Question: What I'm trying to do is independently slidetoggle text divs under a row of images when those images - in a dl/dt gallery - are clicked, like so:

But of course I'm doing at least a few things wrong. Could be complicated that the markup is in a jQuery Tab, but that may not be the case. <URL>
I think the function is problematic:
'''
$(".bkcontent").hide();
$("#bookimggallery dt").click(function() {
$(".bkcontent").hide();
$(this).parent().children(".bkcontent").slideToggle(500); });
'''
'''
<div id="bookimggallery">
<dl class="gallery"><dt><img alt="img" src=""></dt>
<dt>Image Title One</dt></dl>
<dl class="gallery"><dt><img alt="img" src=""></dt>
<dt>Image Title Two</dt></dl>
<dl class="gallery"><dt><img alt="img" src=""></dt>
<dt>Image Title Three</dt></dl>
<dl class="gallery"><dt><img alt="img" src=""></dt>
<dt>Image Title Four</dt></dl>
<dl class="gallery"><dt><img alt="img" src=""></dt>
<dt>Image Title Five</dt></dl>
</div>
<div id="booktextdiv">
<div class="bkcontent">Lorum Ipsum....</div>
<div class="bkcontent">Lorum Ipsum....</div>
<div class="bkcontent">Lorum Ipsum....</div>
<div class="bkcontent">Lorum Ipsum....</div>
<div class="bkcontent">Lorum Ipsum....</div>
</div>
'''
'''
#bookimggallery { width: 600px; height:200px; margin:2px; text-align: center;}
dl.gallery {width: 93px; text-align: center; float: left;}
.gallery dt { width: 80px; margin-top:2px; font-size: .7em; text-align:center;}
#booktextdiv span {display:none}
*(omitted tabs CSS for clairity)*
'''
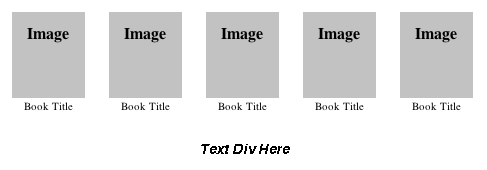
Answer: There are a couple of problems going on here. I think the main being the selectors you are using to access the click on the book and also its text doesn't appear to be linked to the book gallery item in any way.
I have modified your <URL>
The basic changes are :
'''
<dl class="gallery" rel="one">
'''
'rel="blahh"''dl'
'''
<div class="bkcontent" id="one">
'''
'id="blah"''div'
The changes:
'''
$("#bookimggallery dt").click(function() {
$(".bkcontent").hide();
var textid = $(this).parent('dl').attr('rel');
$('#'+textid).slideToggle(500);
});
'''
- 'dt''div''id="bookimggallery"'
- 'rel="blah"'Without completely rearranging your code layout this is how I would do this.